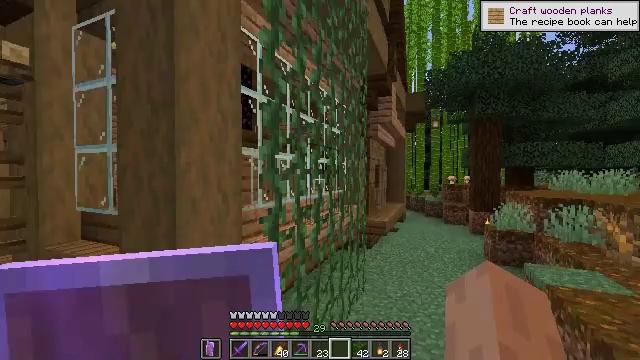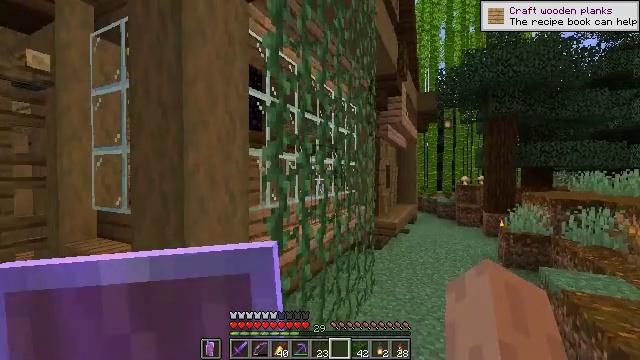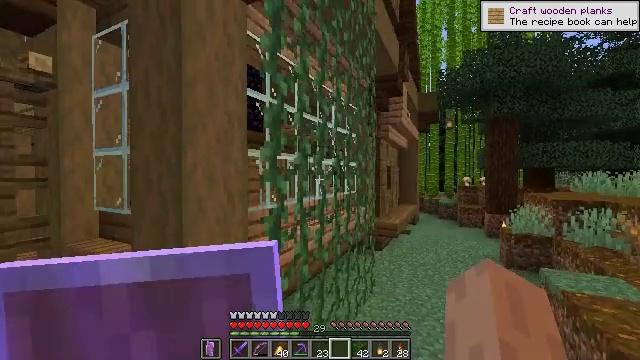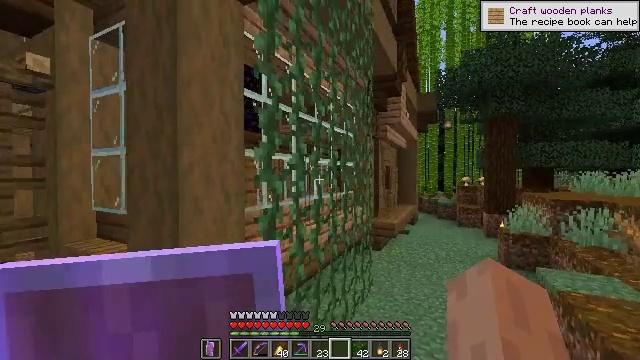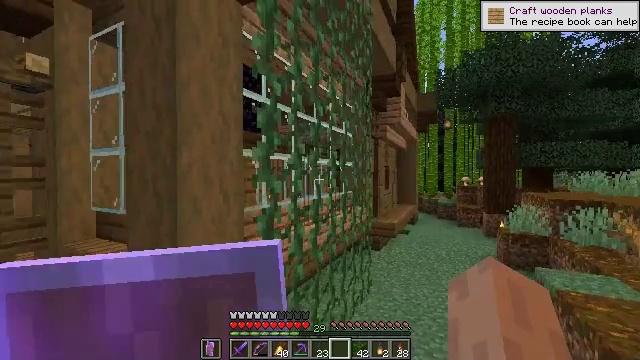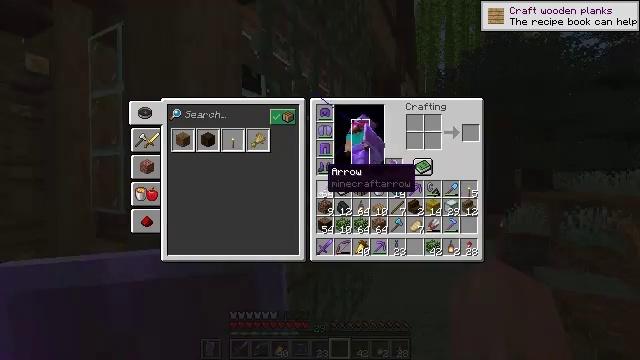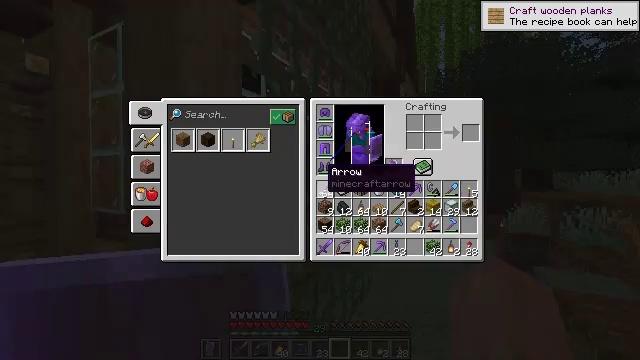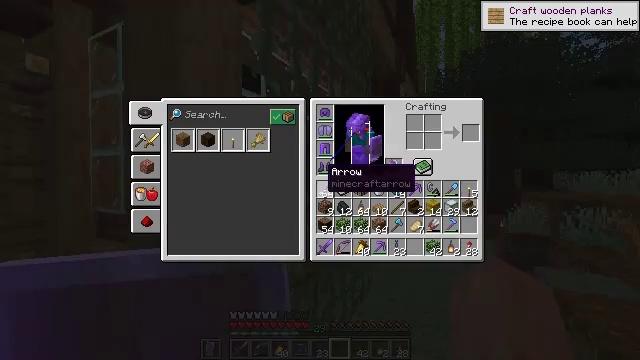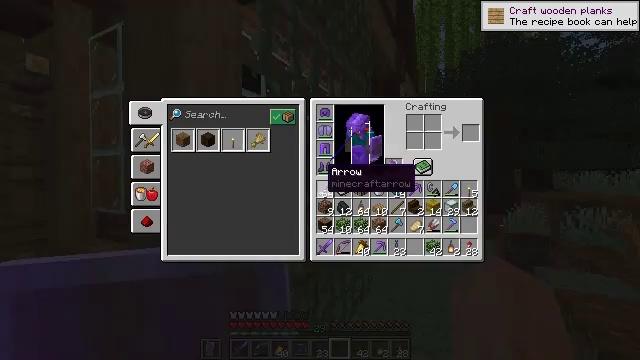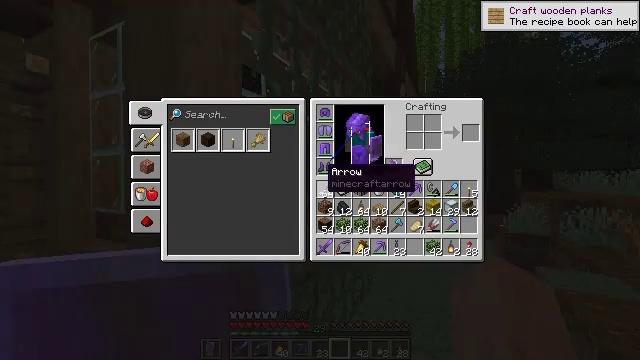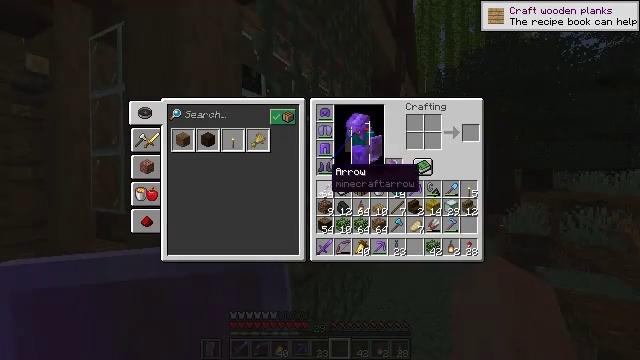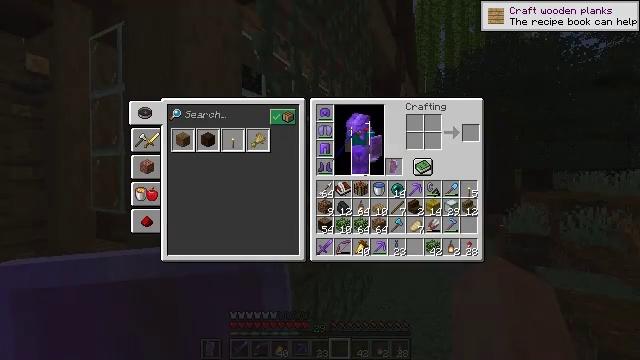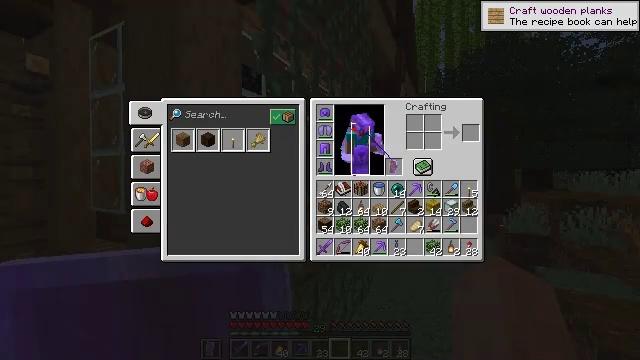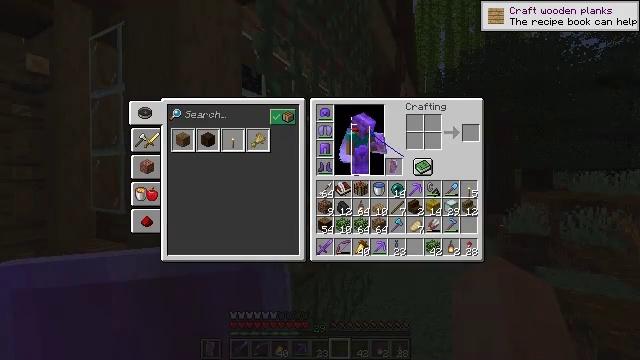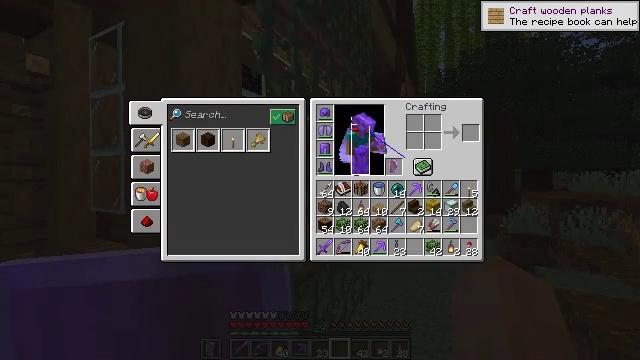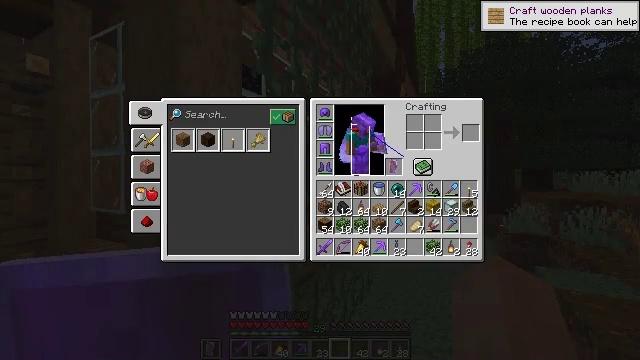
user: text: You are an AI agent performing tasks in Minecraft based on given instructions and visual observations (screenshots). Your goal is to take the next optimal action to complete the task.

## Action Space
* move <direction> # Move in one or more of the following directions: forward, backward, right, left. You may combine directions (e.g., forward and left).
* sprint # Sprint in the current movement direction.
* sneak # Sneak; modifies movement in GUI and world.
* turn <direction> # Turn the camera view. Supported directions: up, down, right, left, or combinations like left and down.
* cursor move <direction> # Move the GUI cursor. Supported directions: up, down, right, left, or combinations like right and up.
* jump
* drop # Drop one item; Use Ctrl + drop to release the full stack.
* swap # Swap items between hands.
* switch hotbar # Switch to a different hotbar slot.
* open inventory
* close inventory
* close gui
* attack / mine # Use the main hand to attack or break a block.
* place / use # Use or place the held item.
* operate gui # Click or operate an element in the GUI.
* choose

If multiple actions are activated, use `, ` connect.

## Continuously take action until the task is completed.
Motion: motion action
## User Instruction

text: Collect vines by mining them.
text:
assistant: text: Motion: turn left
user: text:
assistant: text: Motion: no_op
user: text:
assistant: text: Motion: no_op
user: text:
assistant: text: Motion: no_op
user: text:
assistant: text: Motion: open inventory
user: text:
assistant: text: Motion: open inventory
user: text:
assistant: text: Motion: open inventory
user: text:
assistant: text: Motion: no_op
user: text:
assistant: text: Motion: no_op
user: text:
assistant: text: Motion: no_op
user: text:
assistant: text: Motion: cursor move right
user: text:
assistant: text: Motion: cursor move right
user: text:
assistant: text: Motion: no_op
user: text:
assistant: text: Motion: no_op
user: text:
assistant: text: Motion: cursor move left
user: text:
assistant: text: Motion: cursor move left
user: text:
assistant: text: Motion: cursor move left
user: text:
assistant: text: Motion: no_op
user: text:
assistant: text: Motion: cursor move down
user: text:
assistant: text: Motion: no_op
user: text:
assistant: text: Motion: no_op
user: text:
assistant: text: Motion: no_op
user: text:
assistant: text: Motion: no_op
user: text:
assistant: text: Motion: cursor move left and down
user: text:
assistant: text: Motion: cursor move left and down
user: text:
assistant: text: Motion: no_op
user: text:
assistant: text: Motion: no_op
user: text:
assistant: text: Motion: sneak
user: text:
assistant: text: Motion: sneak
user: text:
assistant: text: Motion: sneak